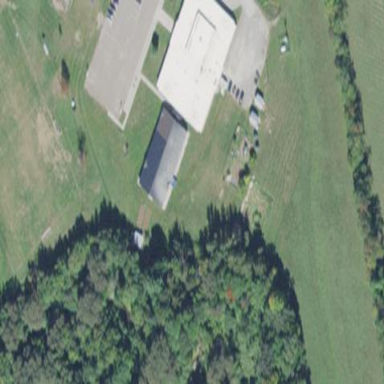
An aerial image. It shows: School building.